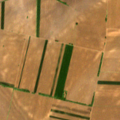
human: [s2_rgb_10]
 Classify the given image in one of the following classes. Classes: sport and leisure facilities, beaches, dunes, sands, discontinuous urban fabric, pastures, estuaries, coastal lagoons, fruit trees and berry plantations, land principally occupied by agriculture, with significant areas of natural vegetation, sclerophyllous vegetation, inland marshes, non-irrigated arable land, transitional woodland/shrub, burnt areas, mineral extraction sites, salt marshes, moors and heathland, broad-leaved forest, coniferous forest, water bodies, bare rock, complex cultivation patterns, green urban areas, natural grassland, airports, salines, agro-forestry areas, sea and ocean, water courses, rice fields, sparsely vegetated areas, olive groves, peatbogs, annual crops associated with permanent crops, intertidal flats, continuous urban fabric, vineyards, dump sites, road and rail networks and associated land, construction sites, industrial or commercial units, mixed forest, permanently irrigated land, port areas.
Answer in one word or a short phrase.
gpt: non-irrigated arable land